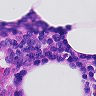
Metastatic tissue present: no